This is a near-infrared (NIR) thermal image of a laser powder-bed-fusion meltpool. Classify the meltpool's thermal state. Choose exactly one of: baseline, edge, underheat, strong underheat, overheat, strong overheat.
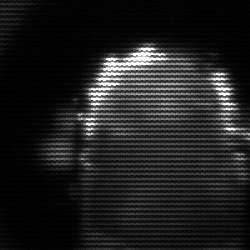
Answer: baseline